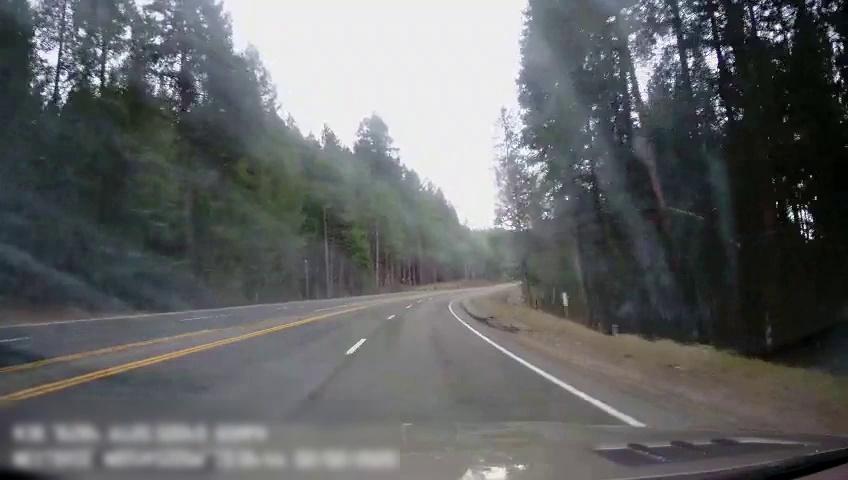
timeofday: Day
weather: Cloudy
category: Drivable Space
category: Lanes | Alternate Lane
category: Lanes | Alternate Lane
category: Lanes | Alternate Lane
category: Lanes | Current Lane
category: Lanes | Current Lane
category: Lanes | Alternate Lane